Question: i have a Telerik GridView with a ComboBox Column, while filtering in this Combobox an appending list dropped down.
Same as the image below...

So i want to make the font of the Append list larger.
How to do it?
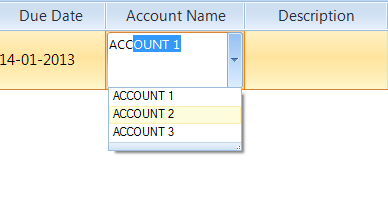
Answer: RadDropDownList uses different popups for its default items representation and for its auto complete suggest items. Here is an example demonstrating how to change the font of both:
'''
void radGridView1_CellEditorInitialized(object sender, GridViewCellEventArgs e)
{
RadDropDownListEditor editor = e.ActiveEditor as RadDropDownListEditor;
if (editor != null)
{
editor.DropDownStyle = RadDropDownStyle.DropDown;
RadDropDownListEditorElement element = (RadDropDownListEditorElement)editor.EditorElement;
element.VisualItemFormatting -= element_VisualItemFormatting;
element.AutoCompleteSuggest.DropDownList.VisualItemFormatting -= element_VisualItemFormatting;
//this handles the default drop down formatting - when you press the arrow key to open the drop down
element.VisualItemFormatting += element_VisualItemFormatting;
//this handles the suggest popup formatting
element.AutoCompleteSuggest.DropDownList.VisualItemFormatting += element_VisualItemFormatting;
}
}
void element_VisualItemFormatting(object sender, VisualItemFormattingEventArgs args)
{
args.VisualItem.Font = new Font("Arial", 16);
}
'''